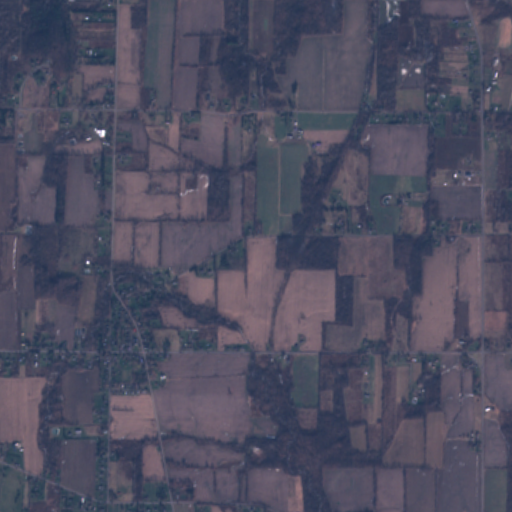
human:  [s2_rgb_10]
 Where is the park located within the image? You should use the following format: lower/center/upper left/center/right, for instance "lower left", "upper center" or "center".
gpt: The park is located in the lower left of the image.
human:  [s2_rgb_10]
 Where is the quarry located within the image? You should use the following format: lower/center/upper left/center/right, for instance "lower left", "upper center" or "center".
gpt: There is no quarry in the image.